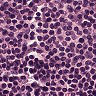
Metastatic tissue present: no